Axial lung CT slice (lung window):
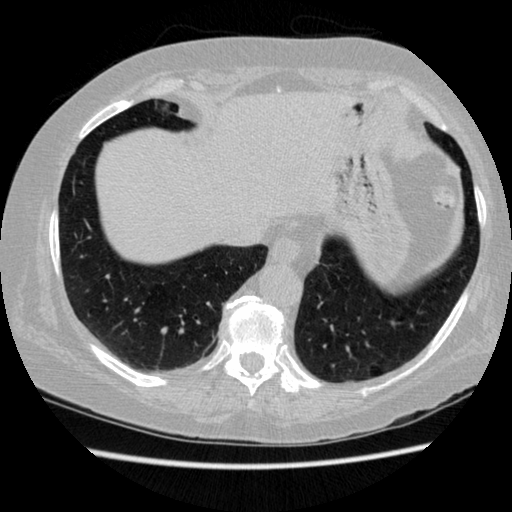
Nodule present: no